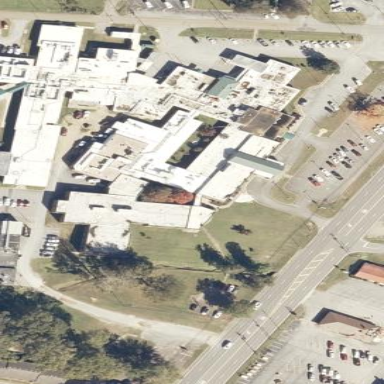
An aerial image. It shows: Hospital providing healthcare services.